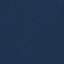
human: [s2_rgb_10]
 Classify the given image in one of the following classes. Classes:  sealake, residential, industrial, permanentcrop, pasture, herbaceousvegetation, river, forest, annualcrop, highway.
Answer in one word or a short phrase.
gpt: SeaLake